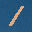
Label: 1